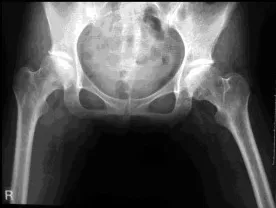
Imaging evaluation findings. Frontal radiography of the hip joint during abduction.
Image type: radiology (x_ray)